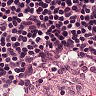
Metastatic tissue present: no